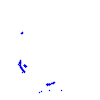
Particle: pion